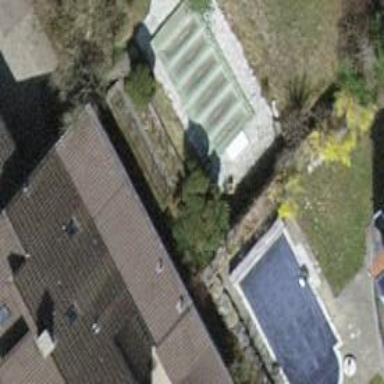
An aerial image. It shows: Swimming pool located in leisure land.